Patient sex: M
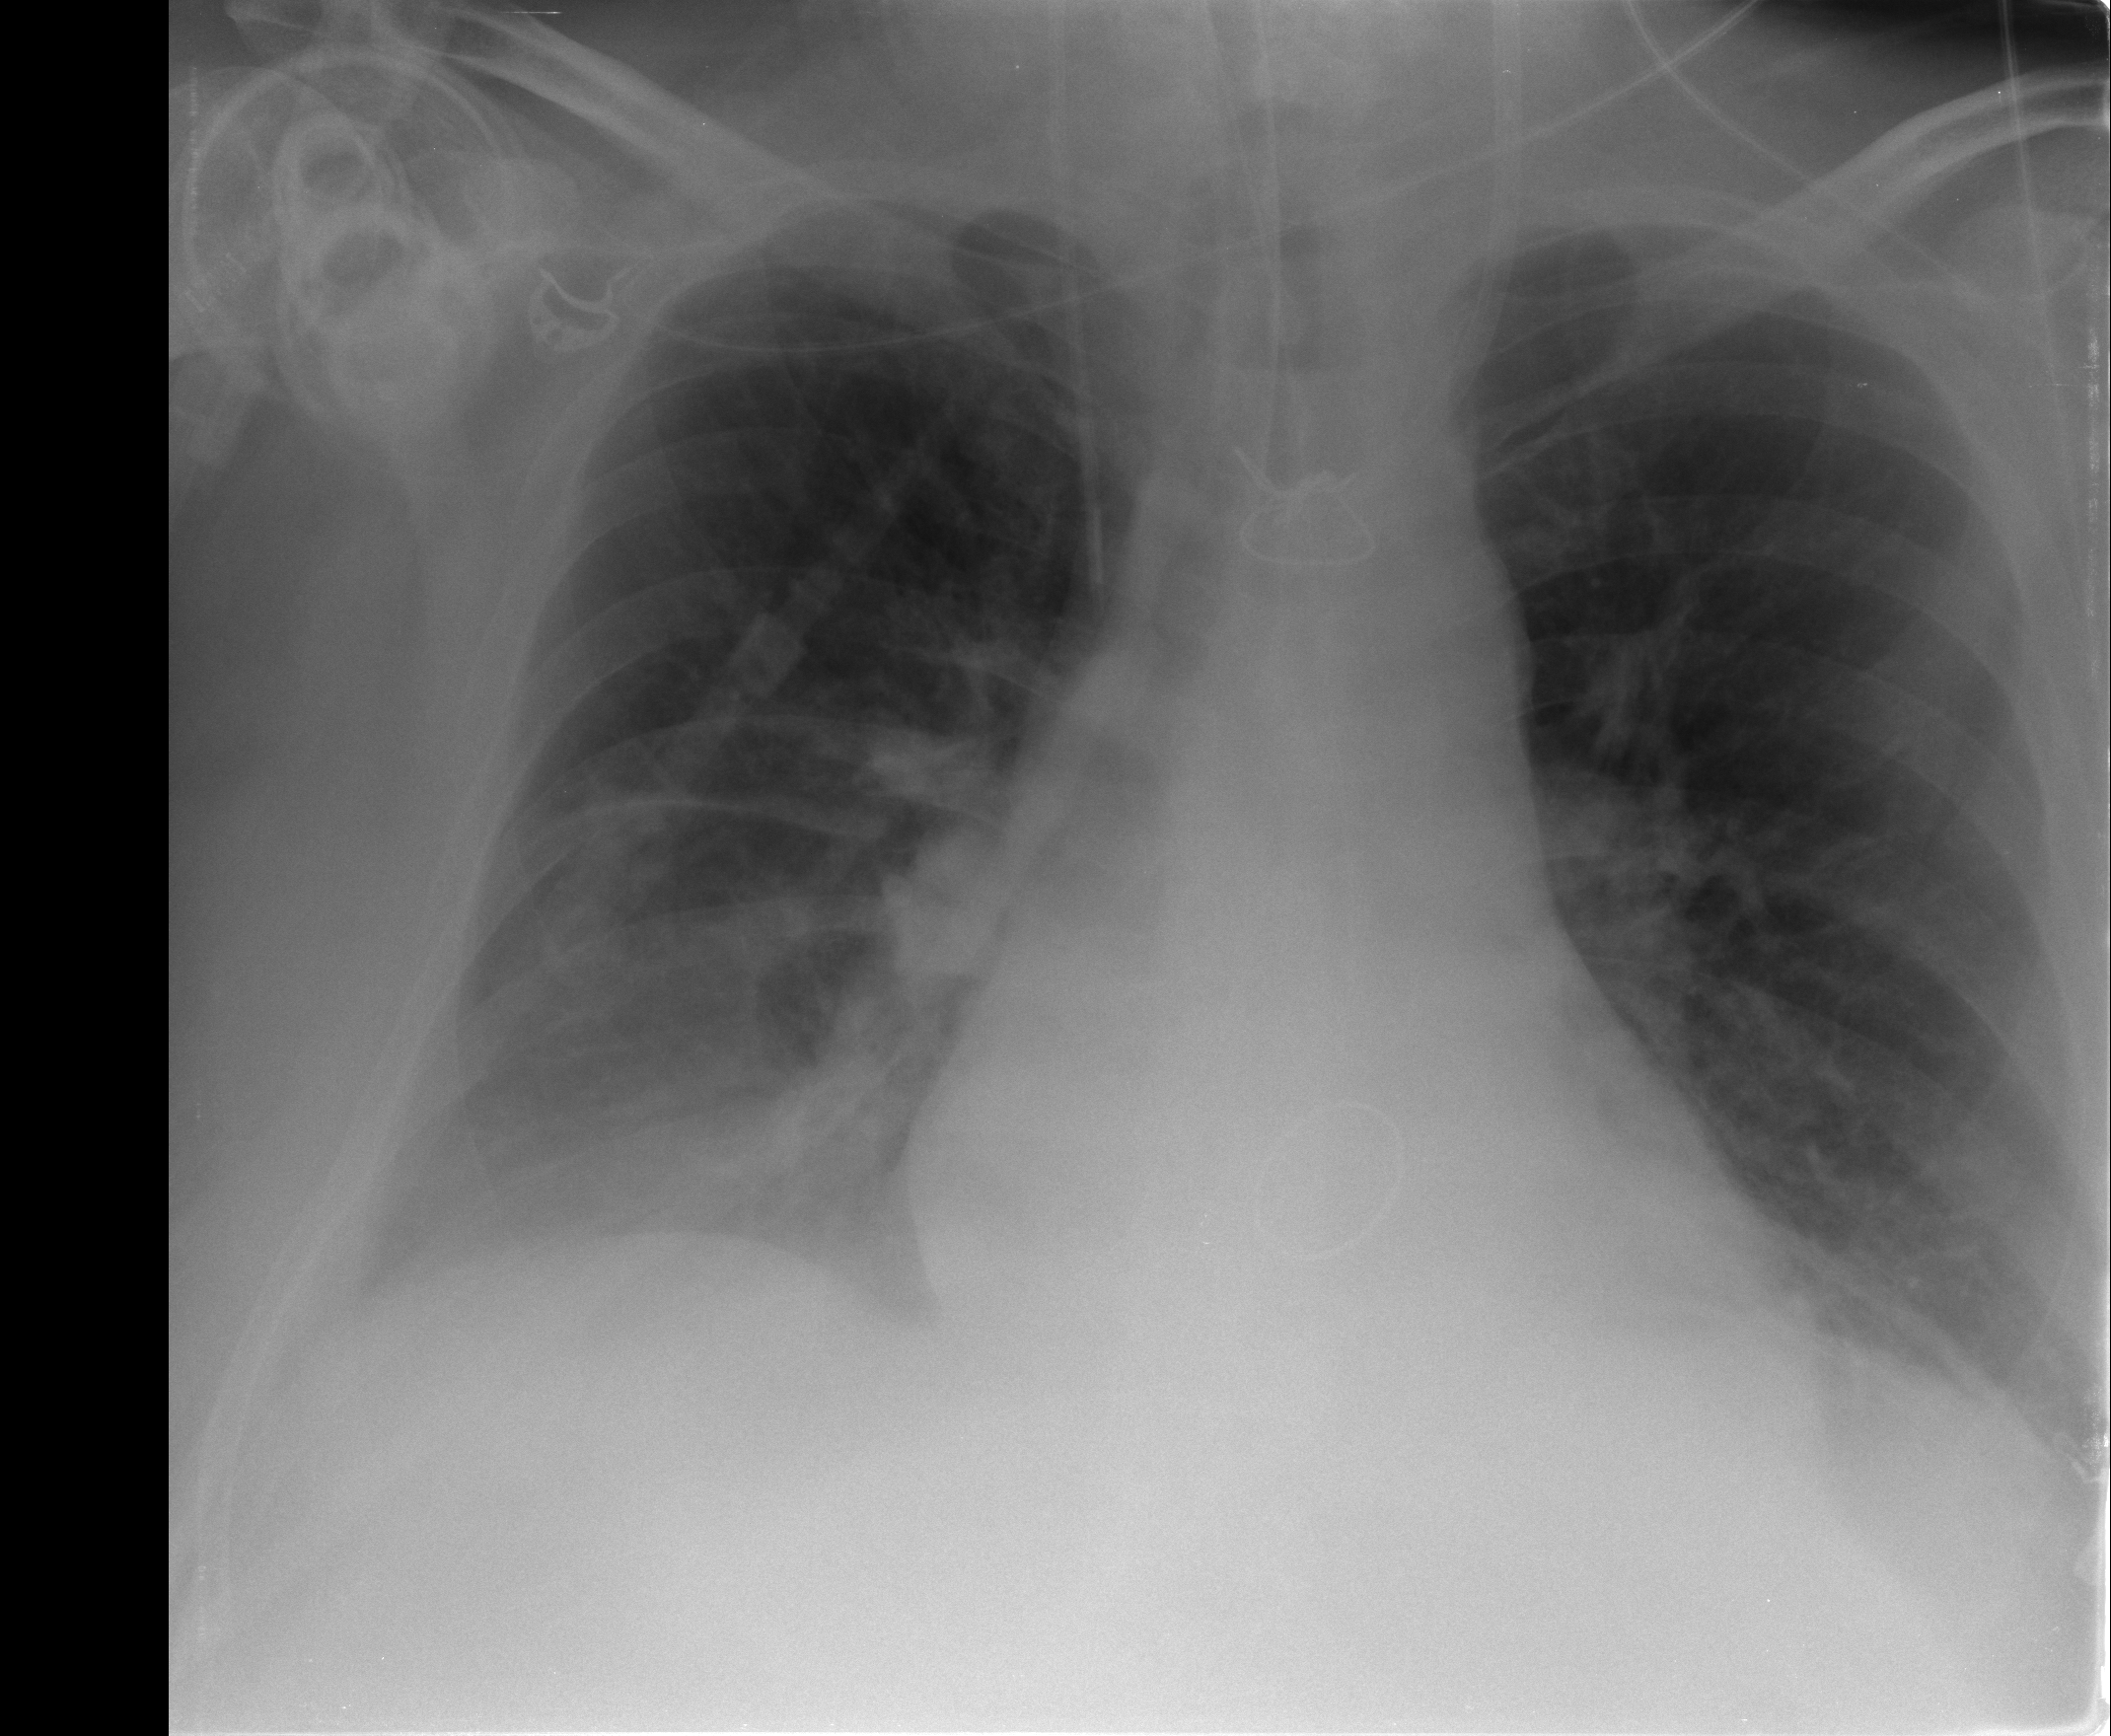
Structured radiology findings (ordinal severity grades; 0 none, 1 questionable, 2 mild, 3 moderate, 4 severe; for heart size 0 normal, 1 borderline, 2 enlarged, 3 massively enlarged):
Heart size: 2
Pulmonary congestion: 0
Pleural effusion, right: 2
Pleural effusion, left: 1
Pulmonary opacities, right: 1
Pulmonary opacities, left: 0
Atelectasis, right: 2
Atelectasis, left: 2